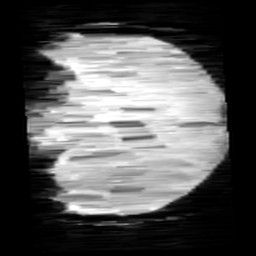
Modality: minIP
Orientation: coronal
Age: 11
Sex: male
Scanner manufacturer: siemens
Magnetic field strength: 3 T
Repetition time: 0.027 s
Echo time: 0.02 s